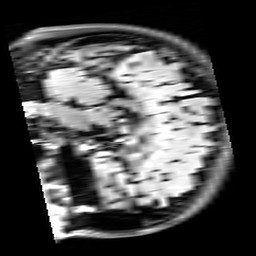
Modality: FLAIR
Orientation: sagittal
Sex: female
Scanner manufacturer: siemens
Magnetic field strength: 3 T
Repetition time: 10 s
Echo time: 0.09 s